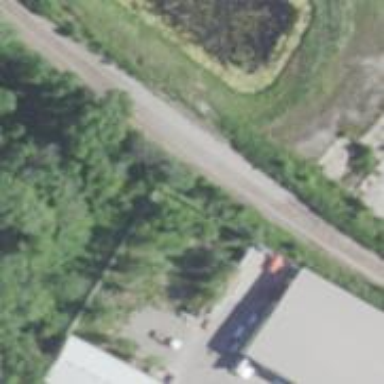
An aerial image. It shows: Abandoned railway.